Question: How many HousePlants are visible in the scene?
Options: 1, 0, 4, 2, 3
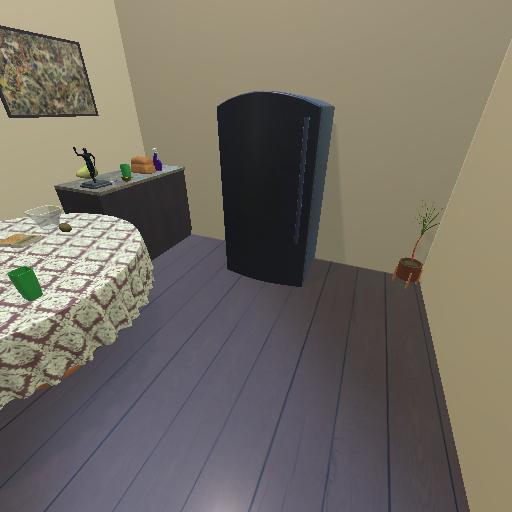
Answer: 1